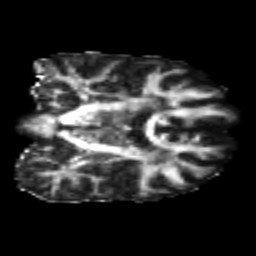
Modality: FA
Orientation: coronal
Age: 24
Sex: female
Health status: healthy
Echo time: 0.074 s